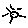
Label: sun